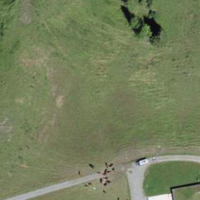
EUNIS habitat code: 23
Species observed at this site:
Echium vulgare